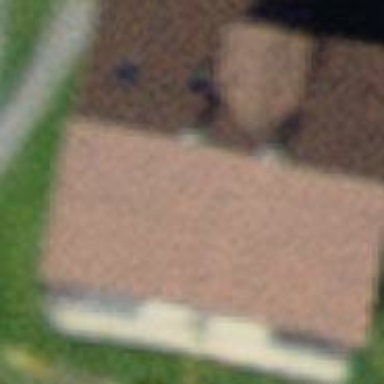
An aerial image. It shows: Simple and straightforward house.